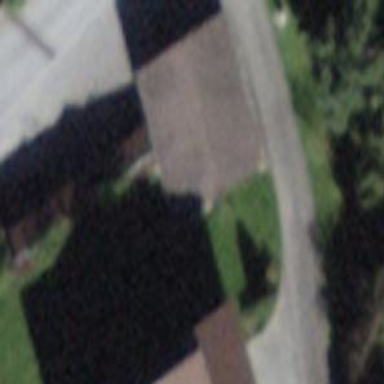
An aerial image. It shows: Garage building.